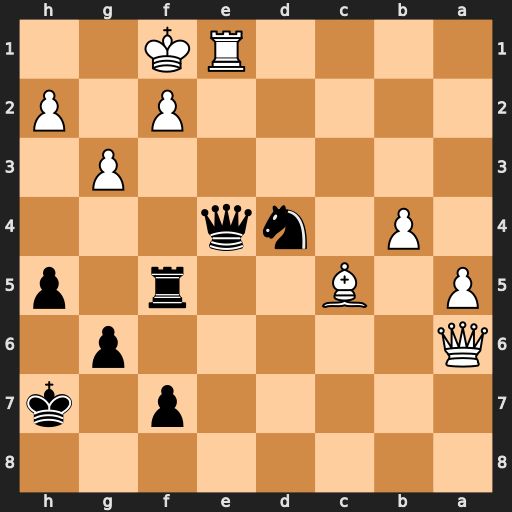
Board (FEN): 8/5p1k/Q5p1/P1B2r1p/1P1nq3/6P1/5P1P/4RK2
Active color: b
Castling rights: -
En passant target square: -
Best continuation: Qh1#